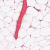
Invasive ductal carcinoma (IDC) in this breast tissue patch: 0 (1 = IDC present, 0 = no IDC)